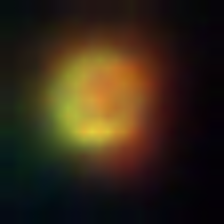
Taxon: NanoPlankton
Group: Other